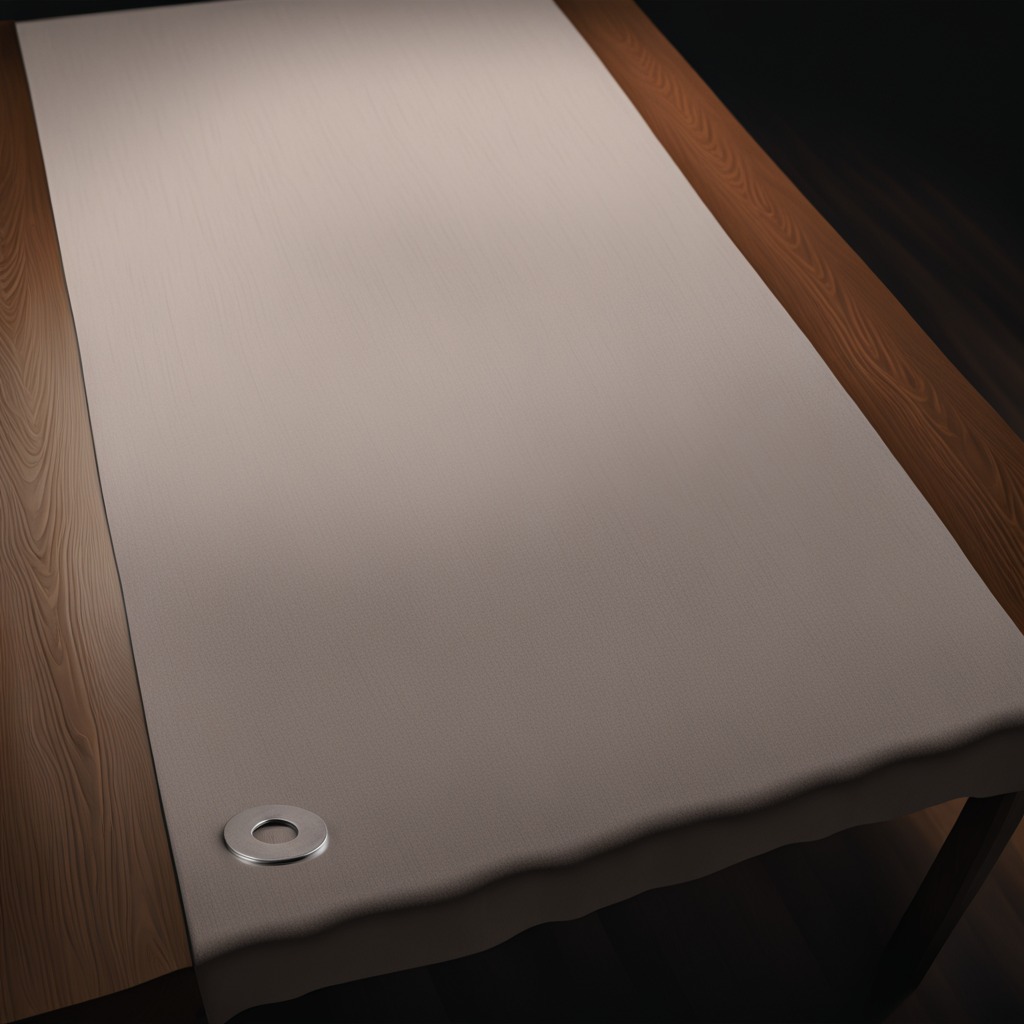
A flat metal washer is lying on a wooden table inside a workshop at night.